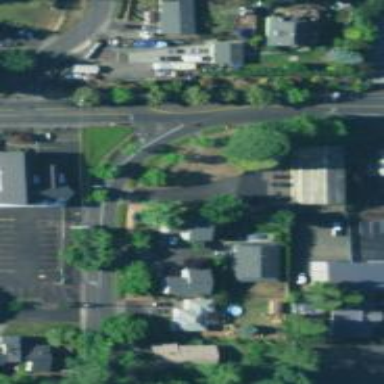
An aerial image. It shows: Tertiary link road with sidewalk on the left.